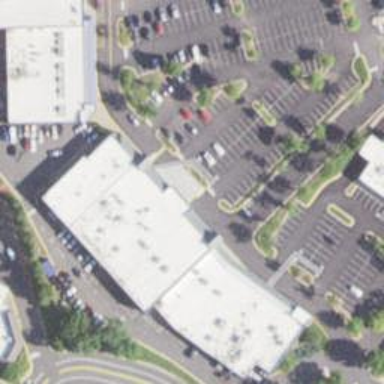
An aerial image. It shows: Fitness center located in leisure land.